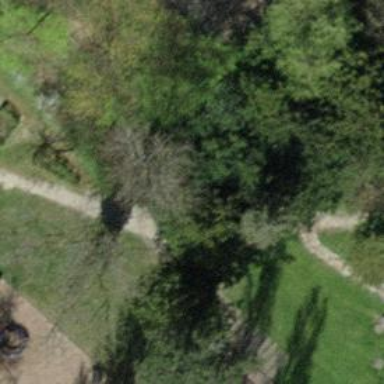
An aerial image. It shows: Path with fine gravel surface.